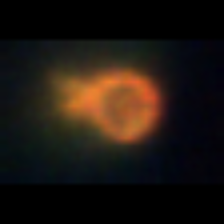
Taxon: Ciliates
Group: Other